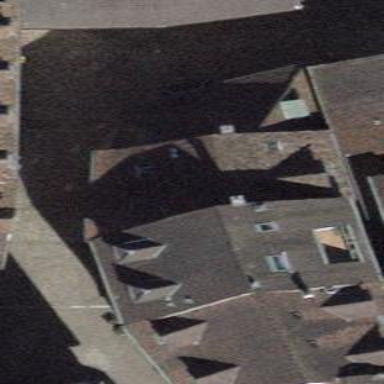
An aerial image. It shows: Building with tile roof.